Interaction volume radius: 5 \u00c5
Interaction volume height: 35 \u00c5
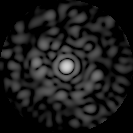
Disorder parameter: 0.8859